Question: I'm practicing with canvas-graphics on android. For this I created an app where I can write a line with the finger, and erase it.
When I click the color palette, a dialog window appears with some colors. So I have 2 layouts:
1- The main layout
2- The palette layout

First I got the color palette in the main activity, and for each color button I have an onClick which calls to a method on main Activity.
The thing is that now I'm not able to do this onClick functionality. I think that it has something to do with that now I start this layout as a view instead as a layout, so the onClick functionality of each button doesn't work
This is palette.xml layout's button example:
'''
<ImageButton
android:layout_width="@dimen/large_brush"
android:layout_height="@dimen/large_brush"
android:background="#FF660000"
android:onClick="paintClicked"
android:tag="#FF660000" />
'''
When I click on each button, it starts the paintClicked method an passes the color tag.
So, how do I have to initiate the palette layout when i click on the palette button, to be able to have the information passing from this layout to the main activity?
'''
final Dialog paletteDialog = new Dialog(this);
paletteDialog.setTitle("Colores:");
paletteDialog.setContentView(R.layout.palette);
LinearLayout paletteLayout = (LinearLayout) paletteDialog.findViewById(R.id.paint_colors);
bnColor = (ImageButton) paletteLayout.getChildAt(0);
bnColor.setImageDrawable(getResources().getDrawable(R.drawable.button_pressed));
paletteDialog.show();
'''
Logcat:
'''
java.lang.NoSuchMethodException: paintClicked [class android.view.View]
'''
This is the paintClicked method reference:
'''
public void paintClicked(View view){
'''
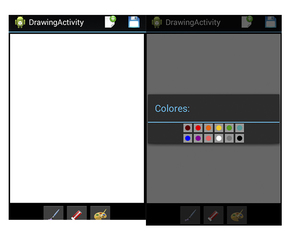
Answer: I suggest you look at 'DialogFragment' (if you aren't using it already). You can create a simple callback interface so that when a color is clicked, it calls back to the enclosing 'Activity' with this information. Make the enclosing 'Activity' implement the interface (enforced by the 'onAttach' lifecycle method below) and have the dialog fragment call it when a color is picked.
'''
public class ColorPickerDialog extends DialogFragment implements View.OnClickListener {
// Define a callback interface
public interface OnColorSelectedListener {
public void onColorSelected(int color);
}
private OnColorSelectedListener listener;
@Override
public void onAttach(Activity activity) {
if (!(activity instanceof OnColorSelectedListener)) {
throw new IllegalStateException("Activity must implement OnColorSelectedListener!");
}
listener = (OnColorSelectedListener) activity;
}
@Override
public void onDetach() {
listener = null;
}
@Override
public Dialog onCreateDialog(Bundle savedInstanceState) {
LayoutInflater inflater = LayoutInflater.from(getActivity());
View view = inflater.inflate(R.layout.palette, container, false);
// call view.findViewById(...) for all your color buttons and
// set the OnClickListener
view.findViewById(...).setOnClickListener(this);
...
AlertDialog.Builder builder = new AlertDialog.Builder(getActivity());
builder.setTitle("Colores:");
builder.setView(view);
return builder.create();
}
@Override
public void onClick(View v) {
/*
* Determine the color from the view that was clicked. You can use a
* switch statement on v.getId() if they all have IDs, but there are
* other possibilities as well.
*/
int color = ...;
listener.onColorSelected(color);
dismiss();
}
}
'''